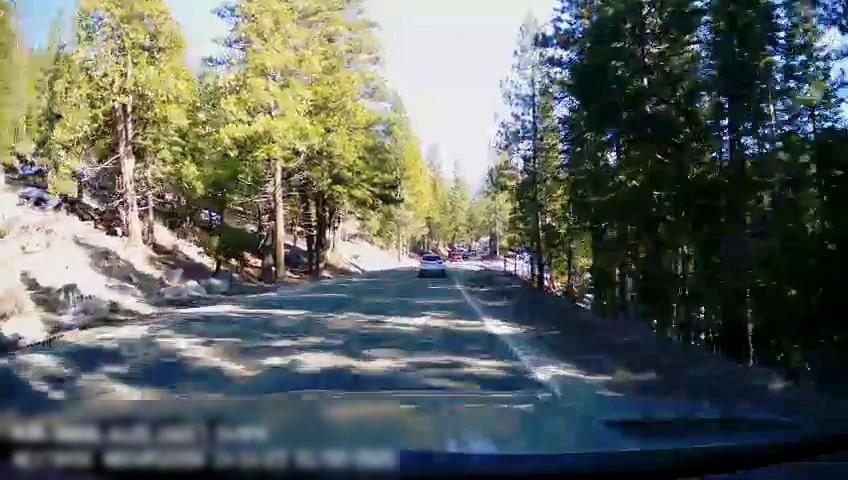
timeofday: Day
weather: Sunny
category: Drivable Space
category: Vehicles | SUV
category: Lanes | Current Lane